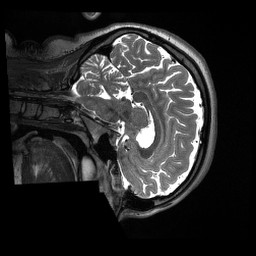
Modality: T2w
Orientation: sagittal
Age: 23
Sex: female